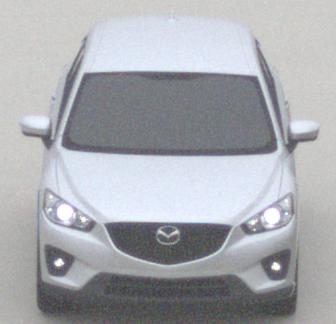
Make: Mazda
Model: CX-5 2.0 SKYACTIV-G 160
Detailed model: CX-5 (GH)
Model produced from: 2012/04
Model produced until: 2015/02
Doors: 5
Color: white
Road condition: dry road
Daytime: midday
Contrast: low contrast